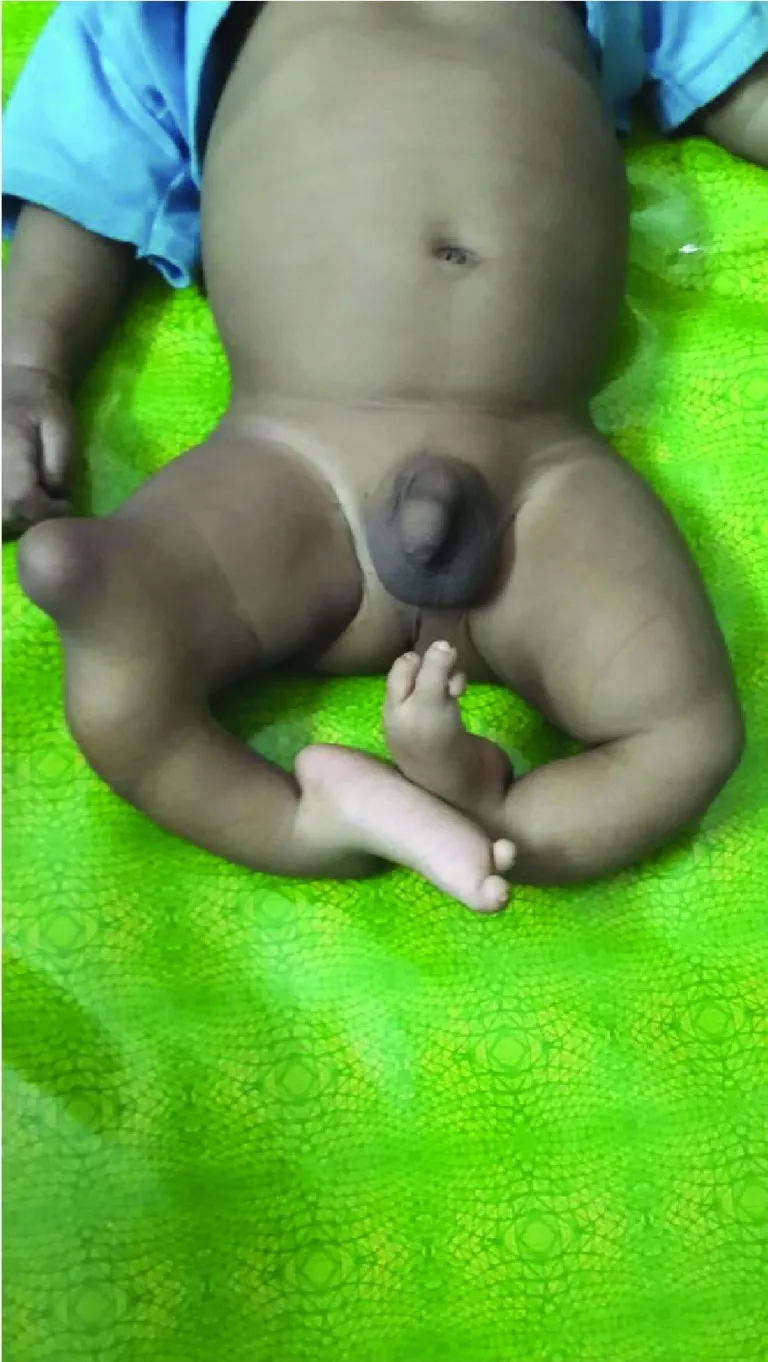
Limb deformities.
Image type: radiology (ct)